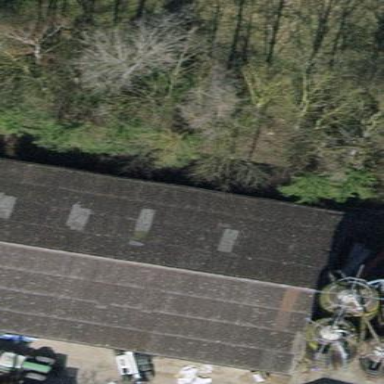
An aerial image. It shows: Gabled roof on farm auxiliary building.